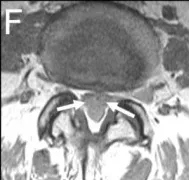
Magnetic resonance imaging (MRI) scan of the lumbar spine eight months after the onset of symptoms. F) Axial T1-weighted image after contrast administration shows a tumor-filled dural sac (white arrows).
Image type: radiology (mri)